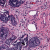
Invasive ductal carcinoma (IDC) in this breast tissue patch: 0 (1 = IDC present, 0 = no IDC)